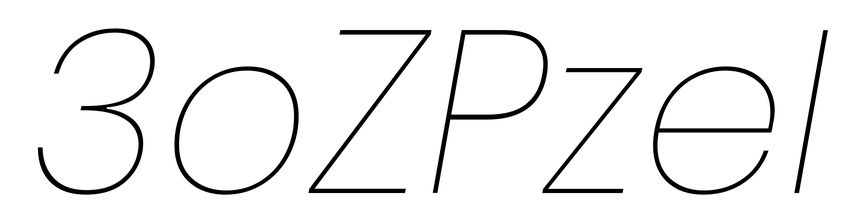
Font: Poppins-ThinItalic